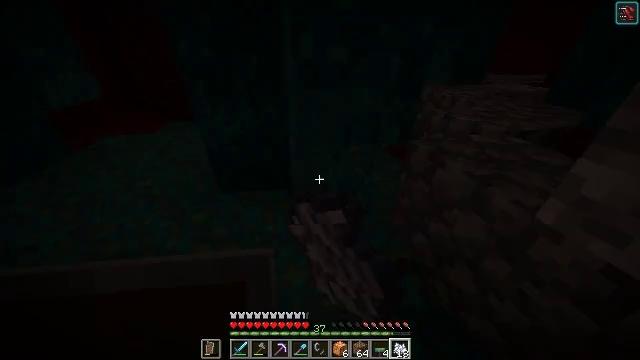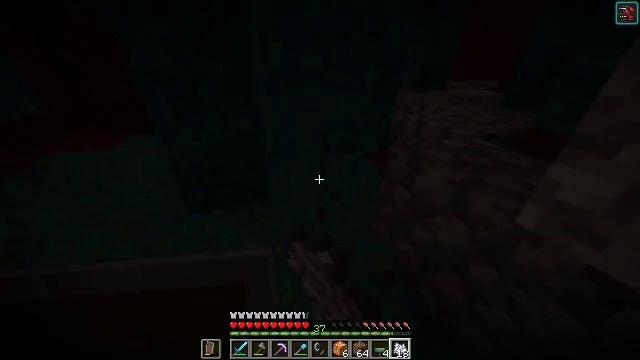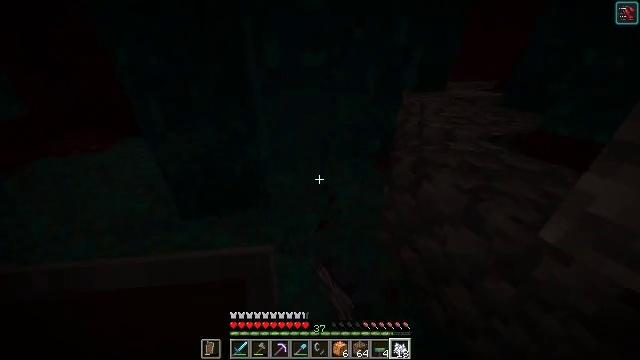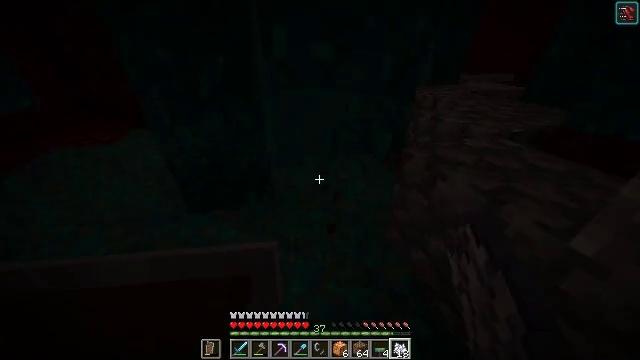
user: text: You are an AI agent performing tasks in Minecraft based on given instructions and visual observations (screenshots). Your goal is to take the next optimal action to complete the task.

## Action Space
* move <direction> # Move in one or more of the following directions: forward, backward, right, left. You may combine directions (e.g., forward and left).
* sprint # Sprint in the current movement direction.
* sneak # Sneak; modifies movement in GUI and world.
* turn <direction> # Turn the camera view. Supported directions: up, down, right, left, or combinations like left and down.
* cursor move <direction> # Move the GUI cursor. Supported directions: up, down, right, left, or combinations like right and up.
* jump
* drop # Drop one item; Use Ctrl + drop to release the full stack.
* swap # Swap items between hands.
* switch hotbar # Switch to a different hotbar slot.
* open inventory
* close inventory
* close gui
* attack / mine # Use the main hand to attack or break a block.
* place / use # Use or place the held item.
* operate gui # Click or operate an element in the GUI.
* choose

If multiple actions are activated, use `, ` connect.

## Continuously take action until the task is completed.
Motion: motion action
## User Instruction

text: Clear the area by mining warped roots.
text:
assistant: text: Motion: turn right and up, attack / mine
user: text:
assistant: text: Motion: attack / mine
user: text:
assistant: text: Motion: turn left and down, attack / mine
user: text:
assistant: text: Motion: attack / mine